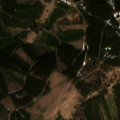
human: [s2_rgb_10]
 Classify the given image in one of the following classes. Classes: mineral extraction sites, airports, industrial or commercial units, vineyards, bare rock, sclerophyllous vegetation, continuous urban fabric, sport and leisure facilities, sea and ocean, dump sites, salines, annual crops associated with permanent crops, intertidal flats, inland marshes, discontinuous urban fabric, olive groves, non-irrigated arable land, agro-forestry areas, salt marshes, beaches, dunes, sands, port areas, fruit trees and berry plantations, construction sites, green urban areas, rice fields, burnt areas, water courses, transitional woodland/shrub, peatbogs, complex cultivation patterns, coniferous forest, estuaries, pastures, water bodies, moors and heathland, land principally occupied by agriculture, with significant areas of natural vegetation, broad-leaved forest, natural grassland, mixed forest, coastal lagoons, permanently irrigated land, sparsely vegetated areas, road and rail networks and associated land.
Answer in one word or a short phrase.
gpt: coniferous forest, natural grassland